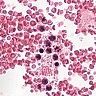
Metastatic tissue present: no